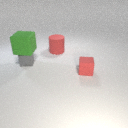
large green rubber cube above small gray metal cube